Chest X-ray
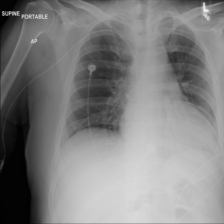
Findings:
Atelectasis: negative
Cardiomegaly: negative
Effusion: negative
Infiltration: negative
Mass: negative
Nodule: negative
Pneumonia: negative
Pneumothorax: negative
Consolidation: negative
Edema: negative
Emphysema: negative
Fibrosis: negative
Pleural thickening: negative
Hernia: negative